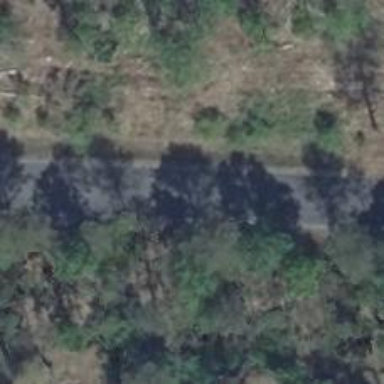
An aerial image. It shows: Asphalt road classified as tertiary.